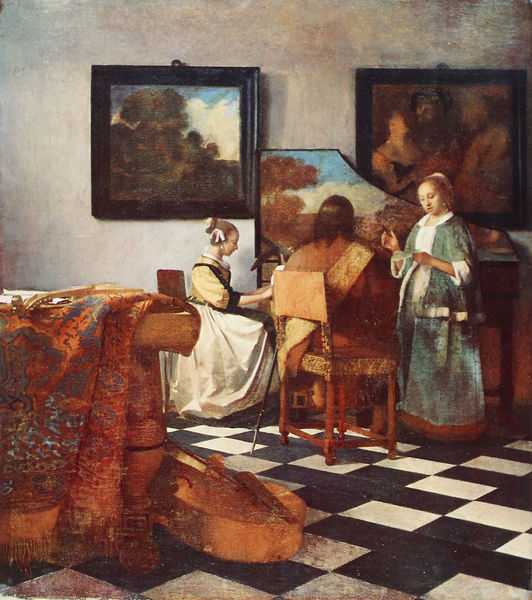
Titel: Konzert zu dritt
Künstler: Jan Vermeer van Delft
Institution: Boston, Isabella Stewart Gardner Museum
Schlagwörter: baum, himmel, mann, mädchen, frau, rücken, schwarz, stuhl, weiss, zimmer, teppich, wand, möbel, interieur, sessel, innen, bilder, farben, farbe, klavier, musikinstrument, musizieren, fraue, fräulein, singen, fließe, bodenfliesen, kontrabaß